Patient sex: M
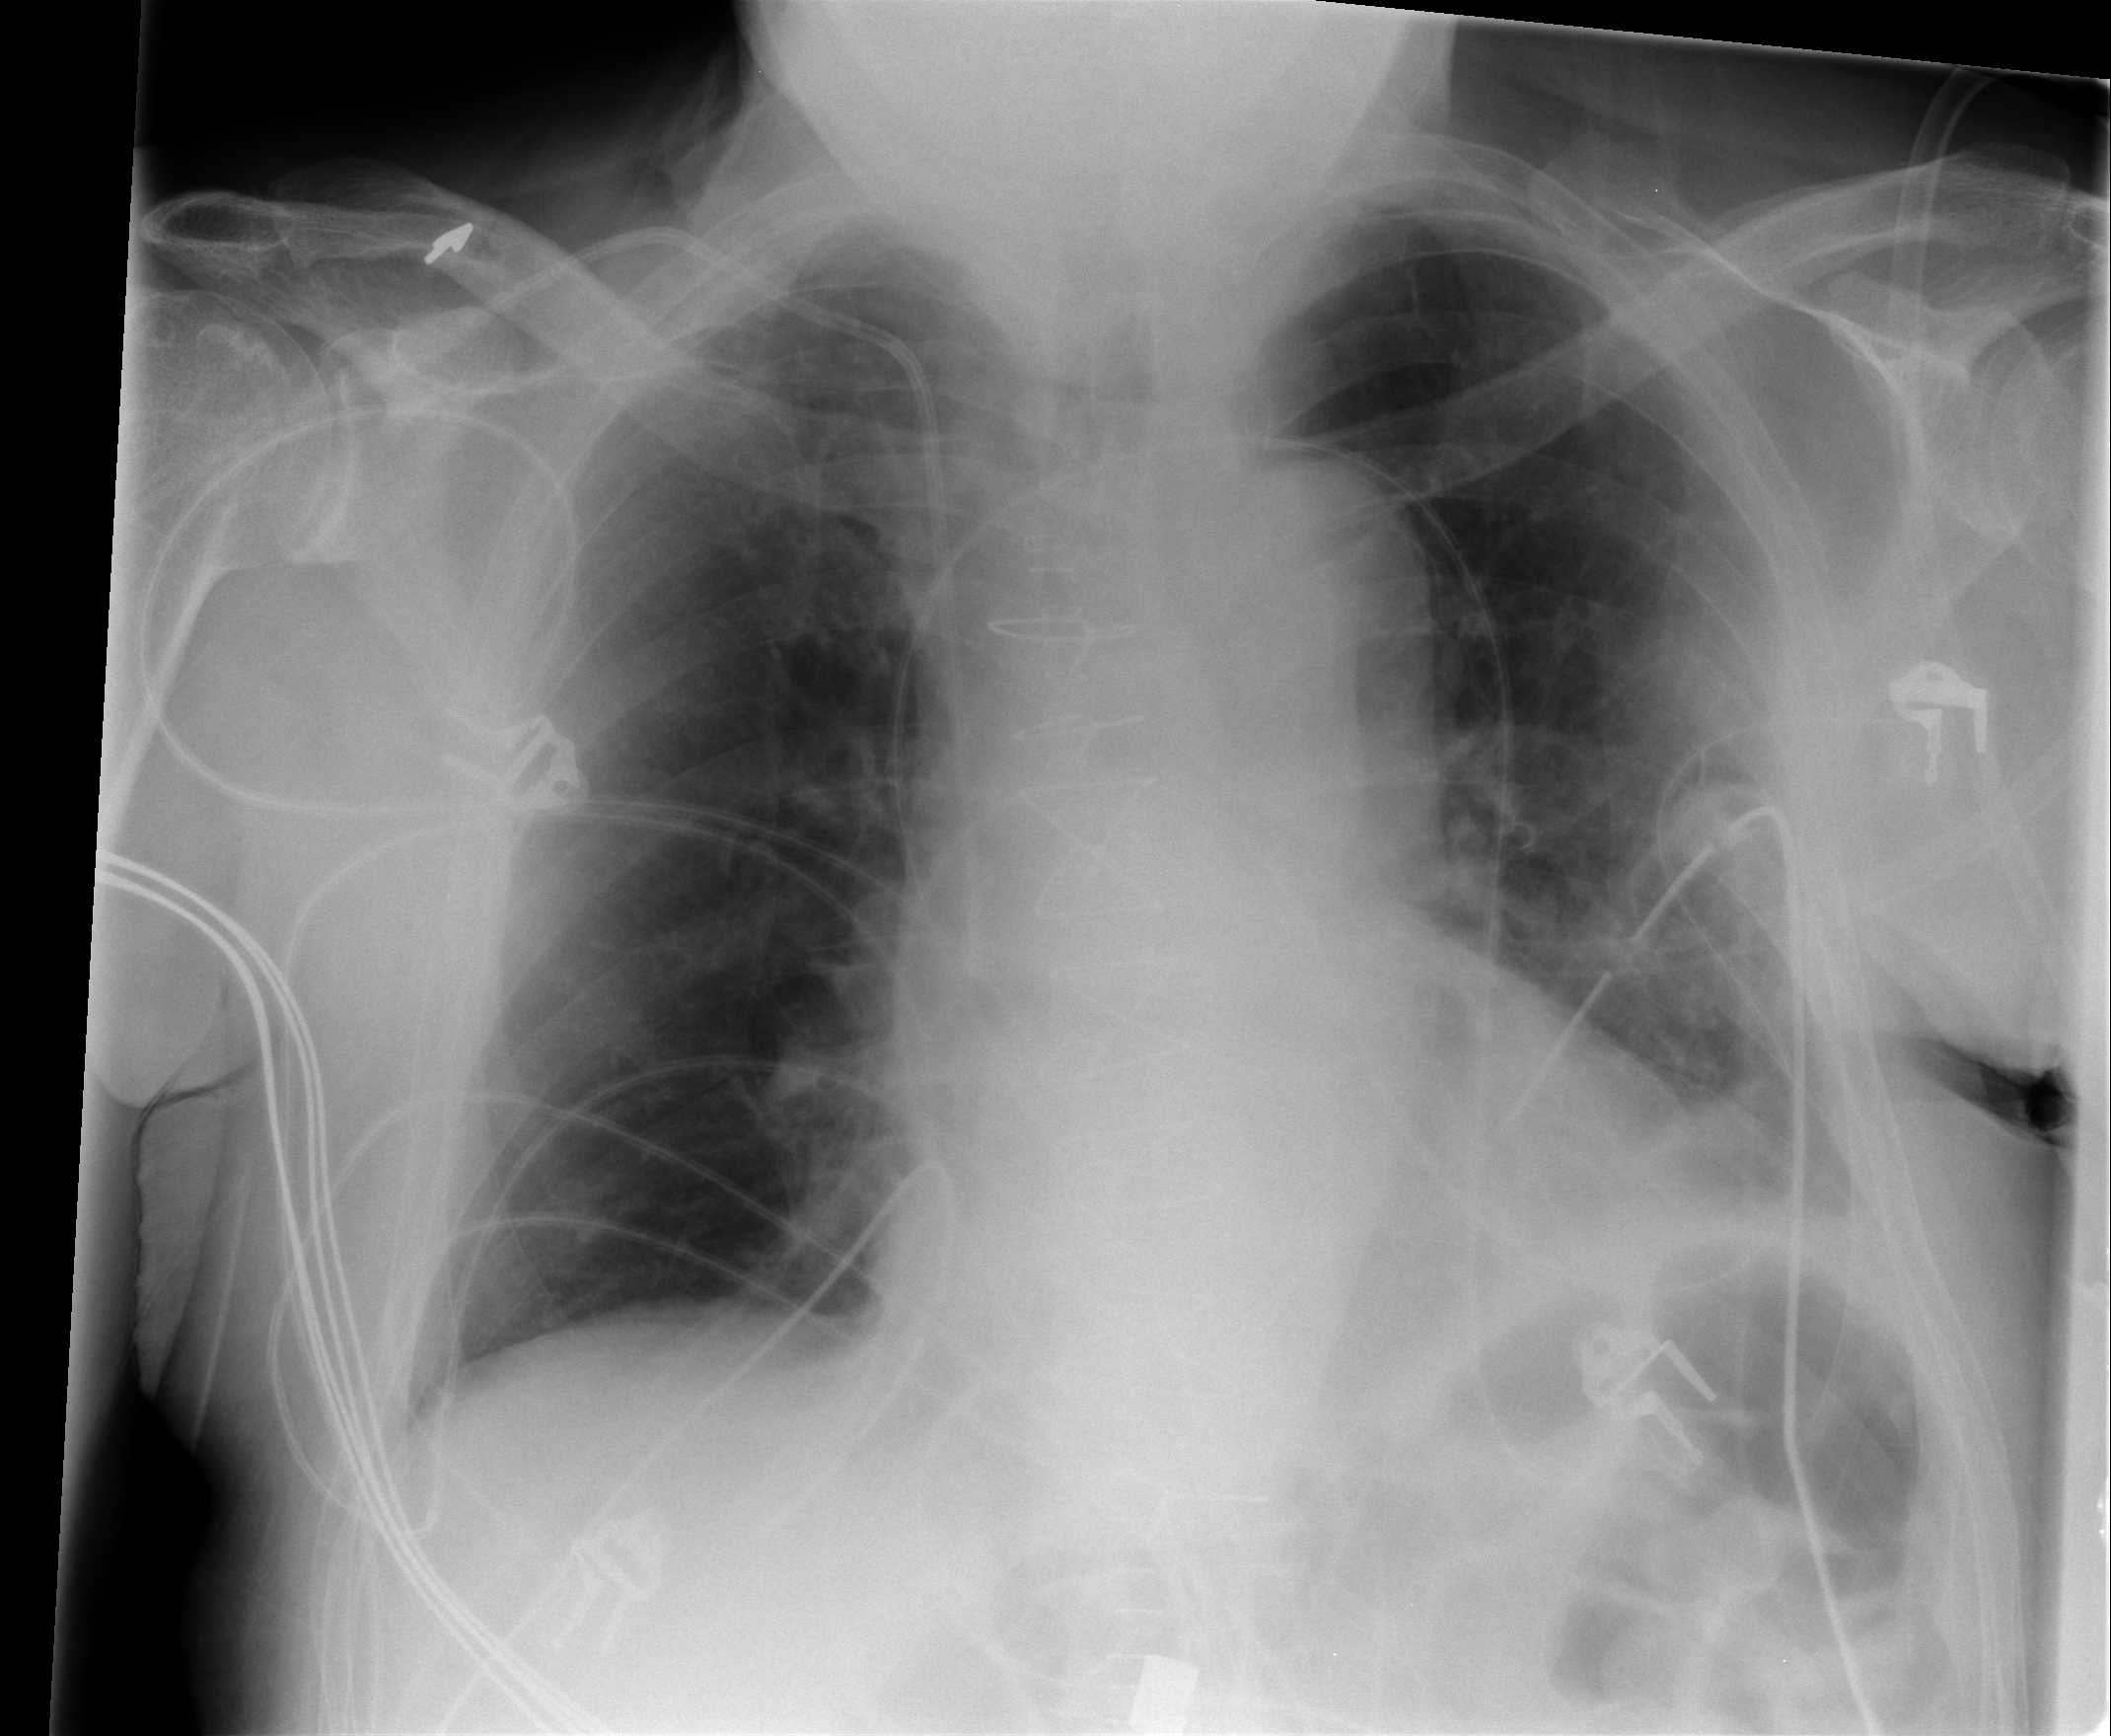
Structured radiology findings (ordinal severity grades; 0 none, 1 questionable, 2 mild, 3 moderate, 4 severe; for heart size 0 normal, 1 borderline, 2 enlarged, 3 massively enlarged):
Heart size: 0
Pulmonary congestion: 0
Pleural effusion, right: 0
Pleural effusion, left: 1
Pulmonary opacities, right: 0
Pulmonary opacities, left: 0
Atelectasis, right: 0
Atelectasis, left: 2